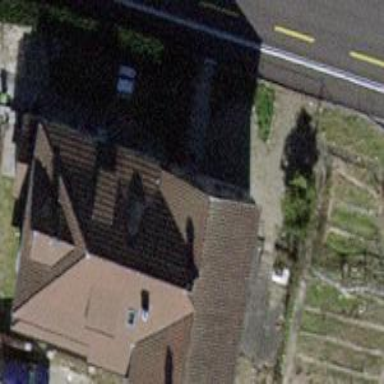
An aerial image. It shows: Semi-detached house.